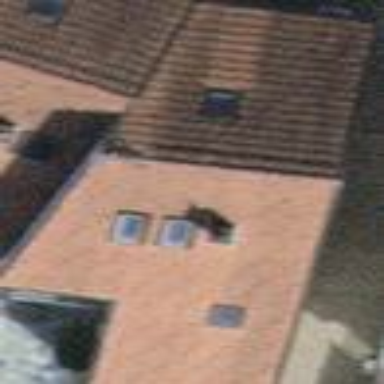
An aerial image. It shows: Simple house.